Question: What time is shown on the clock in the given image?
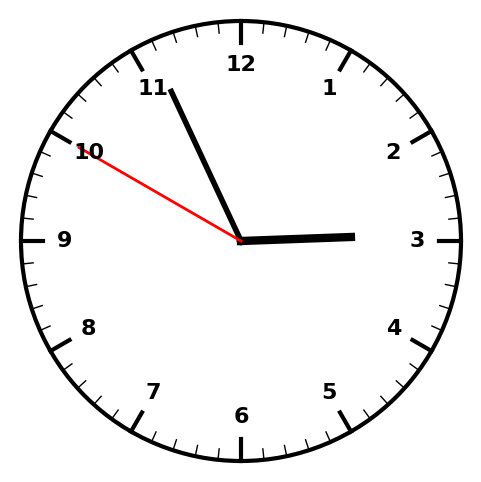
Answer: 02:55:50